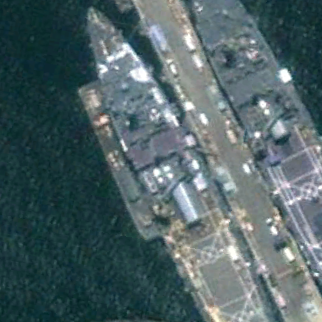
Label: combat